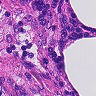
Metastatic tissue present: no